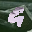
Label: 9